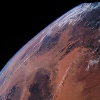
Label: land